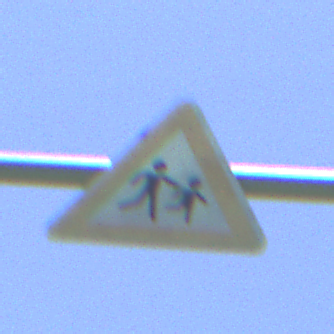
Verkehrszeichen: KinderLinks
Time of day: Midday
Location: Outdoor (Nature)
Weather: Clear
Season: Summer
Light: Natural